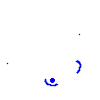
Particle: electron